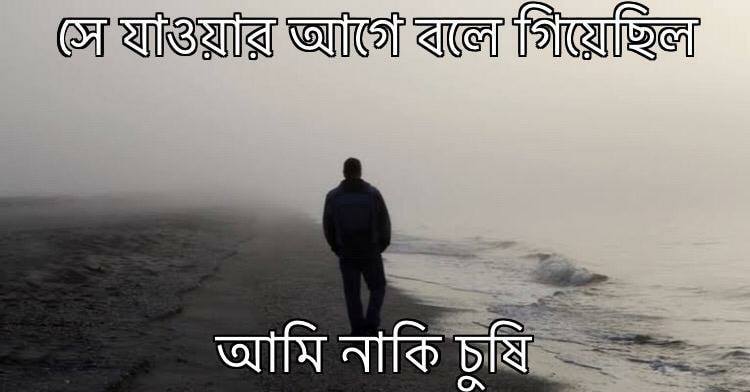
Caption: সে যাওয়ার আগে বলে গিয়েছিল    আমি নাকি চুষি
Label: non-hate